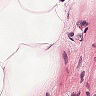
Metastatic tissue present: no